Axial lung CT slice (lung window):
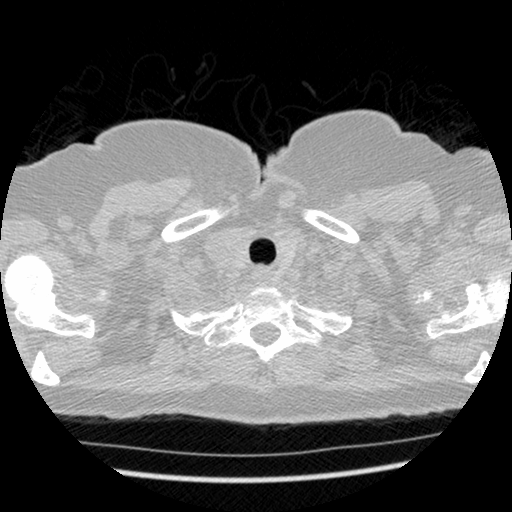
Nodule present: no